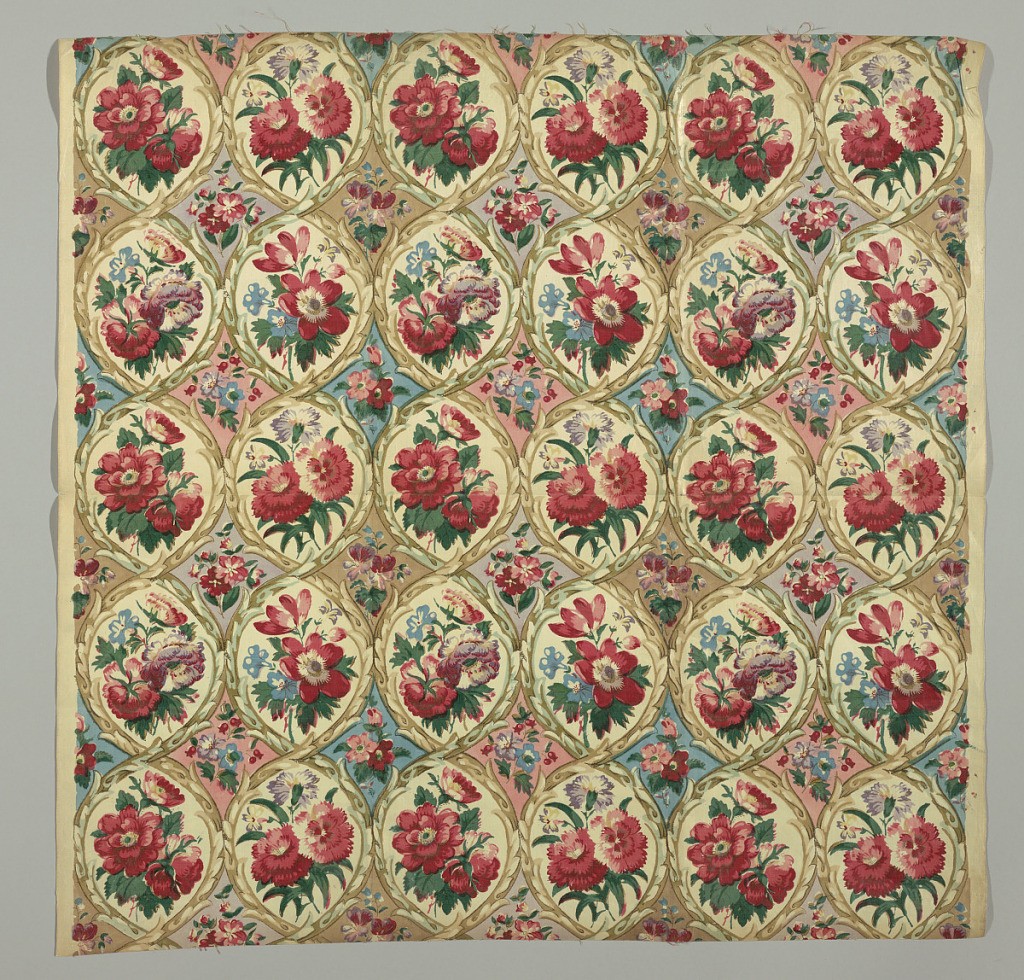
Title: Textile
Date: late 19th century
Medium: cotton Technique: printed on plain weave, glazed
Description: Ogival lattice framework with small bouquets of carnations in reds and blues on a white ground; in interstices the ground alternates pink and blue, with small floral sprays.